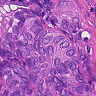
Metastatic tissue present: yes